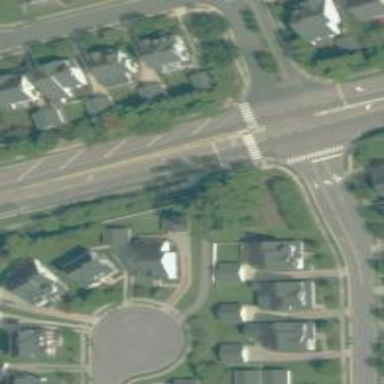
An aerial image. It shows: Marked crossing with pedestrian island.